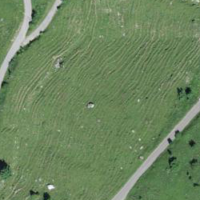
EUNIS habitat code: 23
Species observed at this site:
Tussilago farfara